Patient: sex F, age 53
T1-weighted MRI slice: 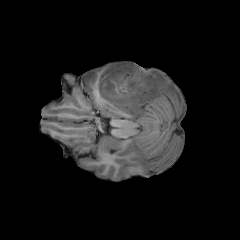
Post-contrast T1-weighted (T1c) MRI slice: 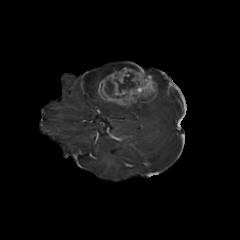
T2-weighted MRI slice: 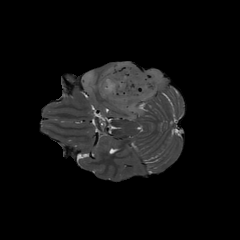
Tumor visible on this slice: yes
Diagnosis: Glioblastoma, IDH-wildtype
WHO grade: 4